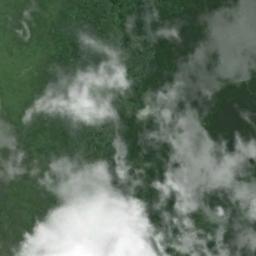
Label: cloud